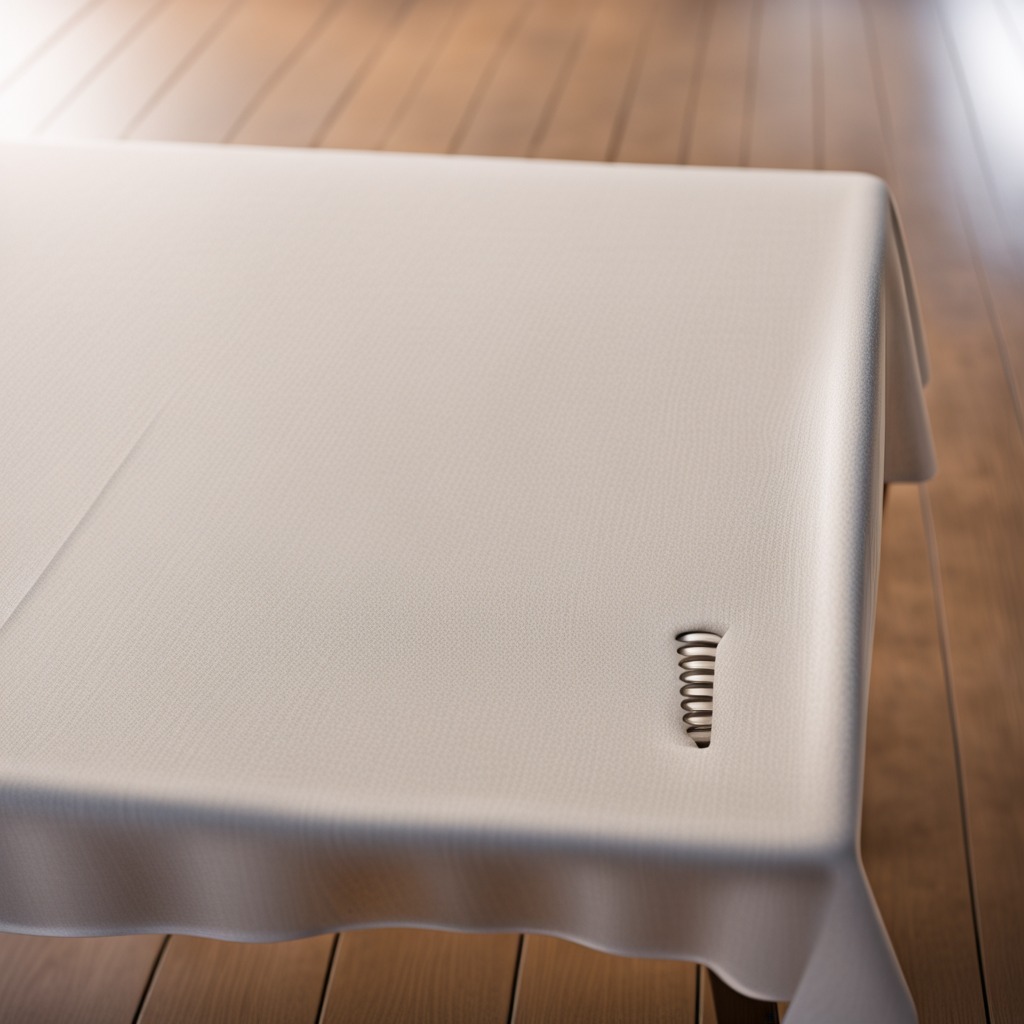
A coiled metal spring lying on a wooden table.